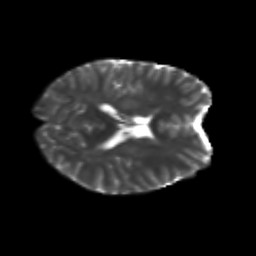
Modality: T2w
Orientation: axial
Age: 26
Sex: male
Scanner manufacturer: siemens
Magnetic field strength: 3 T
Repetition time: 3.5 s
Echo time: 0.104 s